The image is a wavelet scalogram (time versus scale/frequency) of a rolling-element bearing's vibration signal. What is the most likely bearing condition (normal, inner_race, outer_race, ball)?
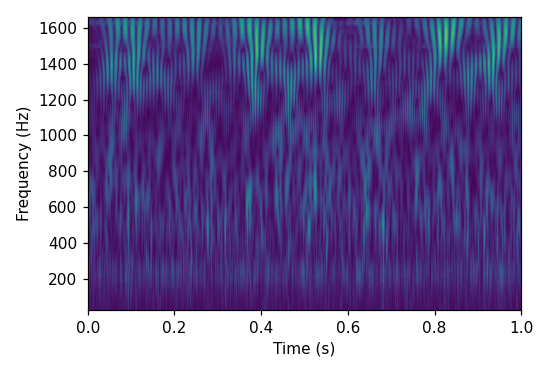
Answer: normal